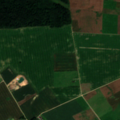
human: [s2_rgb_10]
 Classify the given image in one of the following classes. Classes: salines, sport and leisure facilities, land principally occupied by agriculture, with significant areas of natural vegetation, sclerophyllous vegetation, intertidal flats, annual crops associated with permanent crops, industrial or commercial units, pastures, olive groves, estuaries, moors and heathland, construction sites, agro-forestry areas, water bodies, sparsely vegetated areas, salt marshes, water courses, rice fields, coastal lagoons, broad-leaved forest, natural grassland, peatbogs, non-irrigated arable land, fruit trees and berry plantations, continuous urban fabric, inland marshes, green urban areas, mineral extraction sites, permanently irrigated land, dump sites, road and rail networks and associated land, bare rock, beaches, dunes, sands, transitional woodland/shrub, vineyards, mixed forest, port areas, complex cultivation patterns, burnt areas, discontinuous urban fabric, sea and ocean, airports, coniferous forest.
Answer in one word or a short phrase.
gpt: non-irrigated arable land, complex cultivation patterns, mixed forest